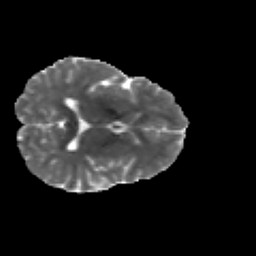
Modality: MD
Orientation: axial
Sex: female
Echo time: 0.114 s